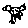
Label: bird